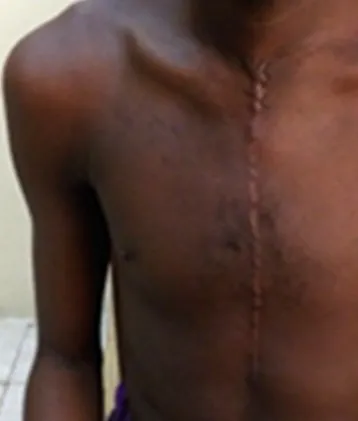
Sternotomy scar.
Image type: medical_photograph (other_medical_photograph)